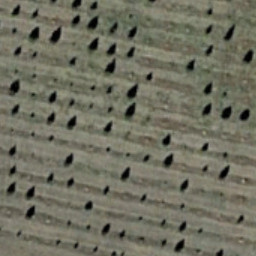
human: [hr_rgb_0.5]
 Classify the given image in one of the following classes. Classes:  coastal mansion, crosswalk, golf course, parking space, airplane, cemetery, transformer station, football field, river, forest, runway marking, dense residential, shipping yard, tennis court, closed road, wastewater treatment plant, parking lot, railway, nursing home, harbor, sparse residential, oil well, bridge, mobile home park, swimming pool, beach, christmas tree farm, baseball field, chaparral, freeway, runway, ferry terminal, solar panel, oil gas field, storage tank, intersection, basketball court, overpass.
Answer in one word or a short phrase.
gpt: christmas tree farm